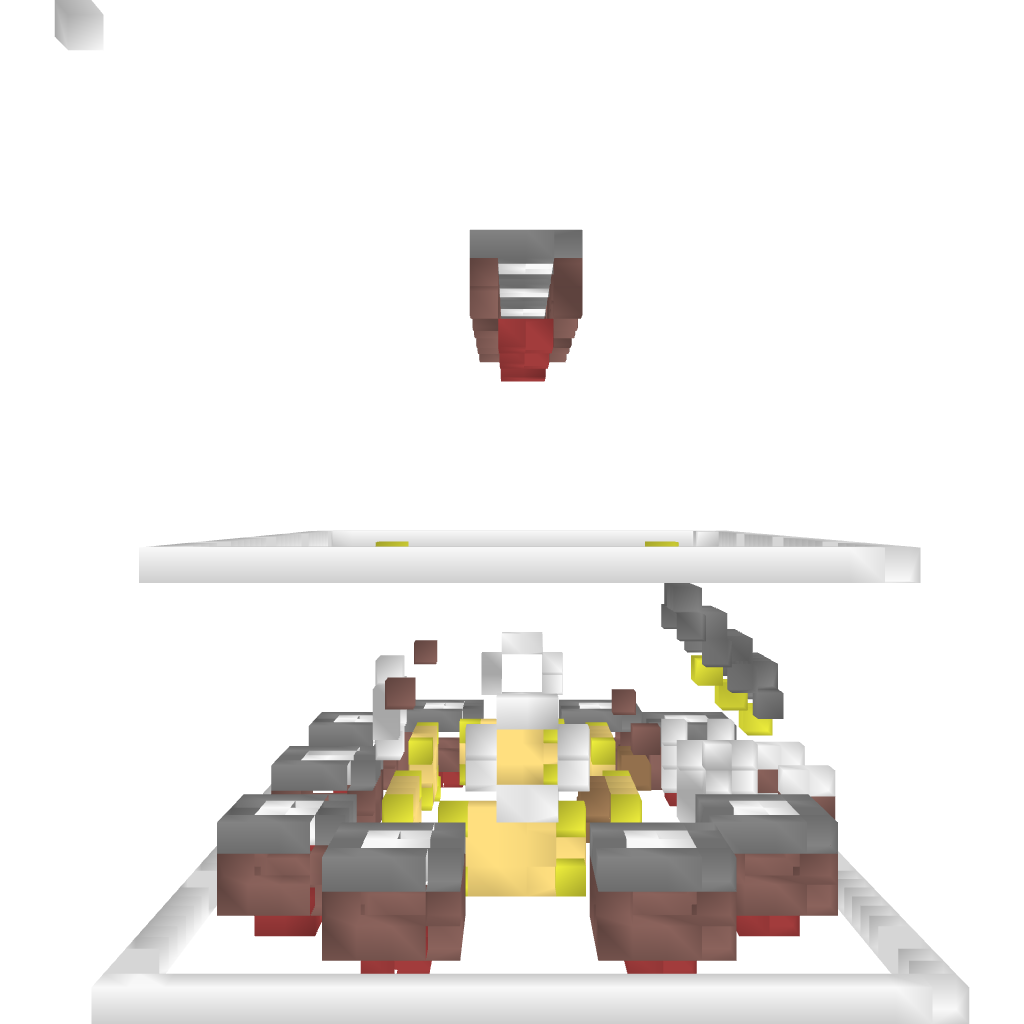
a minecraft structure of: Templo bad low quality